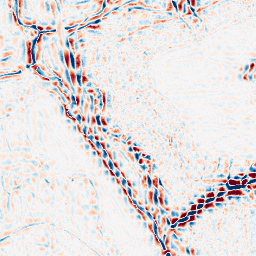
Category: wavelet
Decomposition family: wavelet_dwt
Decomposition parameters: wavelet: coif2
level: 3
Upsampling method: cubic_catmull_rom
Upsampling parameters: scale: 2
Upsampling scale: 2